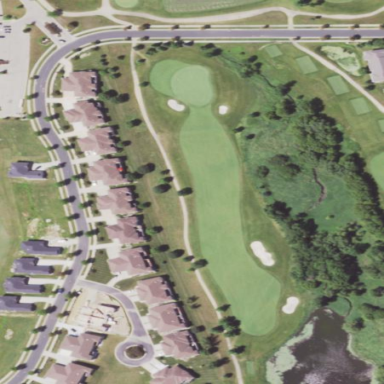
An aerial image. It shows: Golf fairway surrounded by grass.